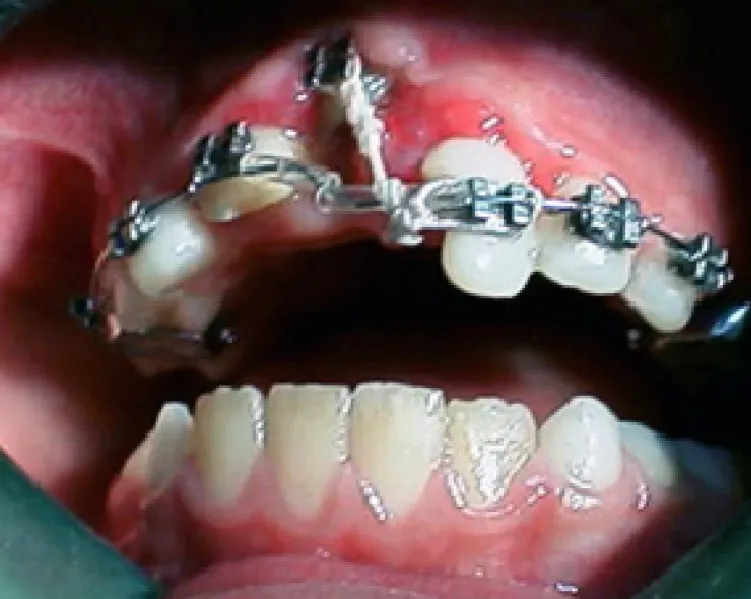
Ligature wire has been substituted by thread elastic.
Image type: medical_photograph (oral_photograph)